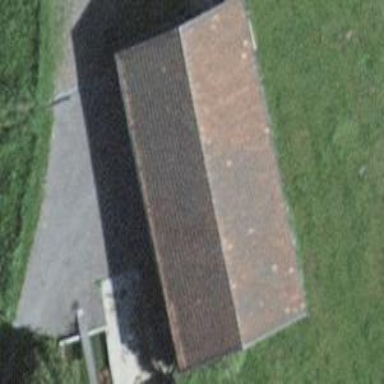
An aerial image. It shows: Garage building.